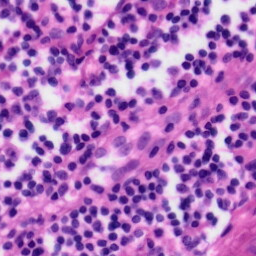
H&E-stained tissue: Tonsil